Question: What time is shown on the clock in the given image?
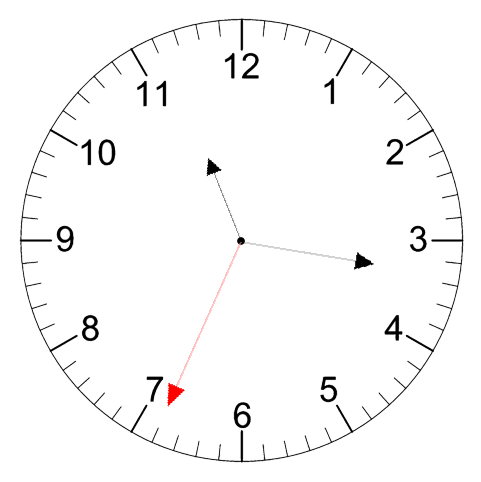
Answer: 11:16:34